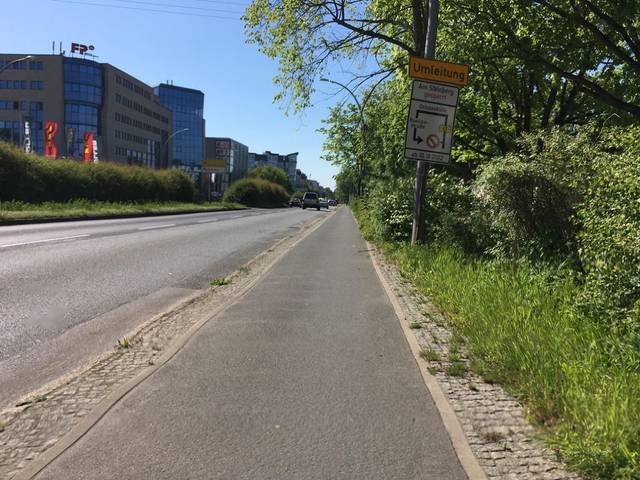
Region: Germany
Coordinates: 52.559, 13.428